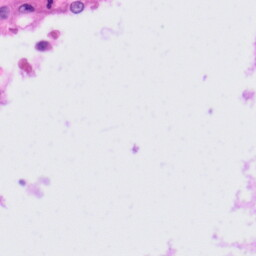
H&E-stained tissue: Tonsil